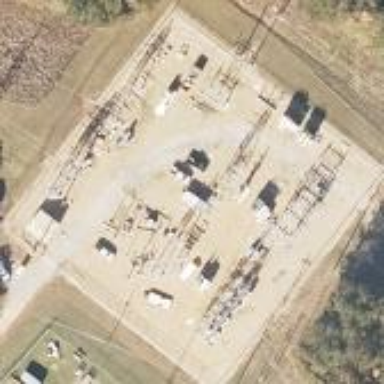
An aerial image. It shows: Fence surrounds transmission level power substation.